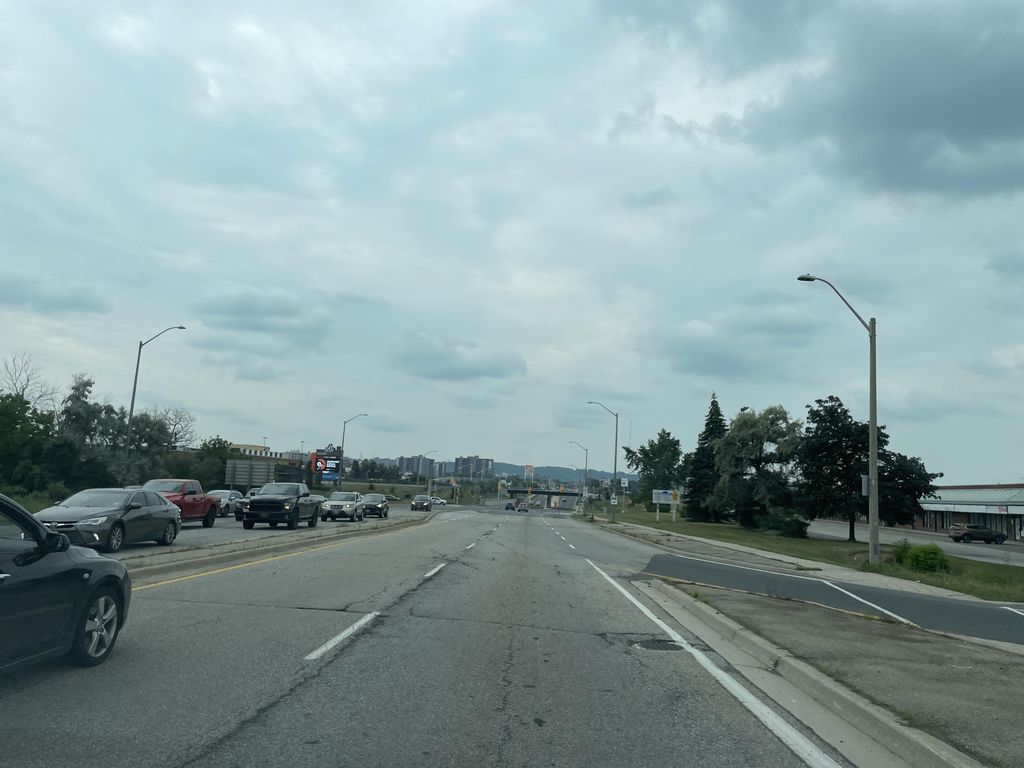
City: hamilton